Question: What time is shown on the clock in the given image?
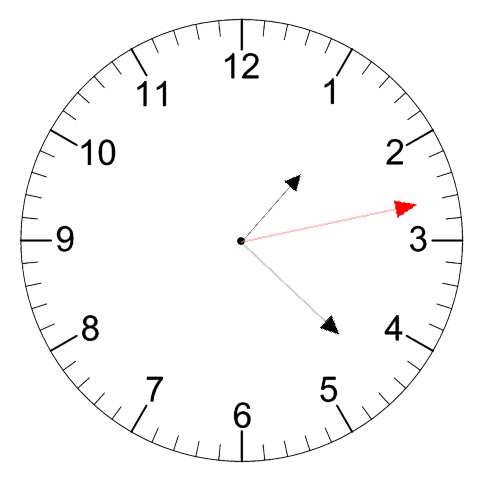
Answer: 01:22:13